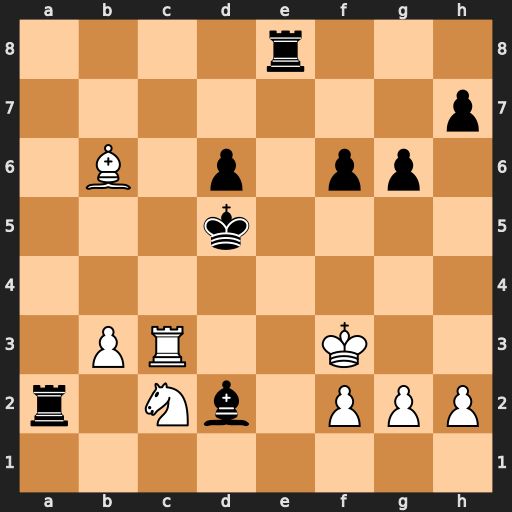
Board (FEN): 4r3/7p/1B1p1pp1/3k4/8/1PR2K2/r1Nb1PPP/8
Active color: w
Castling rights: -
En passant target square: -
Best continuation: Nb4+ Ke6 Nxa2 Bxc3 Nxc3